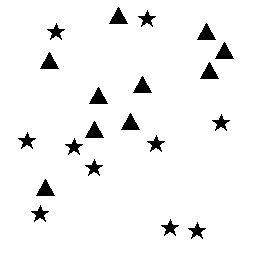
Squares: 0
Triangles: 10
Stars: 10
Total shapes: 20